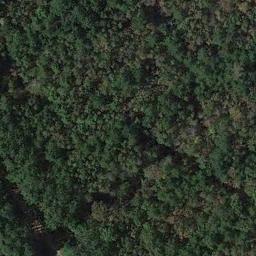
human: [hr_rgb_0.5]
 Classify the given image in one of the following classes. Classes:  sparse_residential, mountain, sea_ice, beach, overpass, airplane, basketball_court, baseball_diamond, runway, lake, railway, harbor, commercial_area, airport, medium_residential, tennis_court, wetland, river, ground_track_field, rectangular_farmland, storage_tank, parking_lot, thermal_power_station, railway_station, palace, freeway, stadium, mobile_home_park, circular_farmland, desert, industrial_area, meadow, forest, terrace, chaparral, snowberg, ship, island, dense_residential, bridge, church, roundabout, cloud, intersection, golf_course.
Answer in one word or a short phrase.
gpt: forest